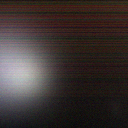
Screen state: off